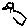
Label: bird